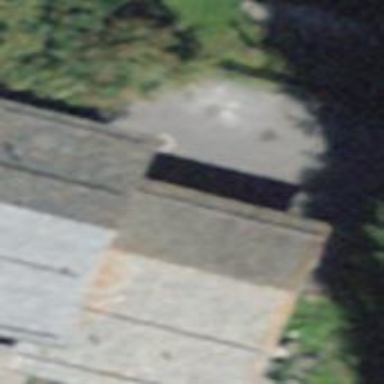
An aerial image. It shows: Gabled building.